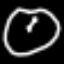
Label: clock